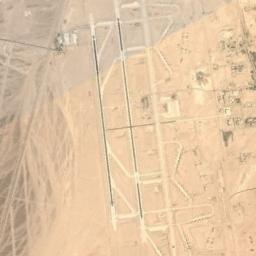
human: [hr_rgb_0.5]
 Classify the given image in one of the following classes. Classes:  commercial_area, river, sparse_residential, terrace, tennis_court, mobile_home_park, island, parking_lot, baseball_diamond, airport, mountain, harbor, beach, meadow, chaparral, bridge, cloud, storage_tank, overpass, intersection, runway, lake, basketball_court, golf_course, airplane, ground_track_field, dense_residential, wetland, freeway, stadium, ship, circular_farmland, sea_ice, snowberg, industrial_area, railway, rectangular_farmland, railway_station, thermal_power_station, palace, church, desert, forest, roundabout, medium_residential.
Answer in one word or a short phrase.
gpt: airport